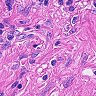
Metastatic tissue present: no